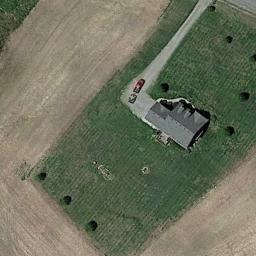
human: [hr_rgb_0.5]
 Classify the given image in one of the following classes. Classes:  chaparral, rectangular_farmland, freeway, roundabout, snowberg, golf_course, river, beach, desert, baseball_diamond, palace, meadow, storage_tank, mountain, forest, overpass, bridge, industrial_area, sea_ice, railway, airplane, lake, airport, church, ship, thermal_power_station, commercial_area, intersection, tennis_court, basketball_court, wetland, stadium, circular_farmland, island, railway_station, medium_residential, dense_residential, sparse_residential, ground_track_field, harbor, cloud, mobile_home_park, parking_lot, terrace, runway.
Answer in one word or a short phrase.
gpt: sparse_residential